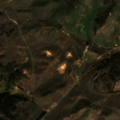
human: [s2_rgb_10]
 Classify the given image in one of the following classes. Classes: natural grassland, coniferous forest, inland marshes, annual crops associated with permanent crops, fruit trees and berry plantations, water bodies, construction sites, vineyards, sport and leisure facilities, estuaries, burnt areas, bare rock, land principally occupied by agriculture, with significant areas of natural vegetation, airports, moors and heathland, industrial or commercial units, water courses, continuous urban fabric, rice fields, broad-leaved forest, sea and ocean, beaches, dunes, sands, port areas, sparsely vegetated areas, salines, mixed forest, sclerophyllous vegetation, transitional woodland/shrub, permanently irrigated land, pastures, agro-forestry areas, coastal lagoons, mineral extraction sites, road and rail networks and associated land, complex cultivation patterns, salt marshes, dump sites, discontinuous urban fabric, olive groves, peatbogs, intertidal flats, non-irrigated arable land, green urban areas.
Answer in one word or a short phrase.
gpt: non-irrigated arable land, complex cultivation patterns, broad-leaved forest